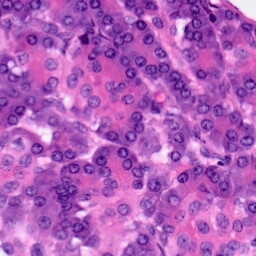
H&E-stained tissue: Pancreatic